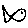
Label: fish